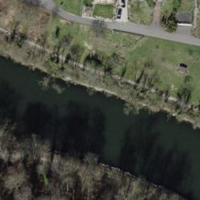
EUNIS habitat code: 15
Species observed at this site:
Allium ursinum